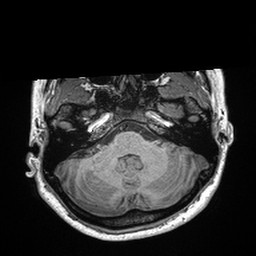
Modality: T1w
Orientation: coronal
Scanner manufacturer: siemens
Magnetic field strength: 3 T
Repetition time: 2.3 s
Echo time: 0.00298 s